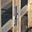
Label: 1